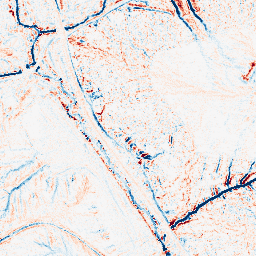
Category: edge_preserving
Decomposition family: median
Decomposition parameters: size: 7
Upsampling method: quintic
Upsampling parameters: scale: 8
Upsampling scale: 8